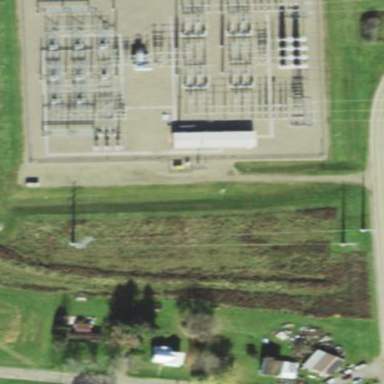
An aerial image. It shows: Substation with man-made fence.